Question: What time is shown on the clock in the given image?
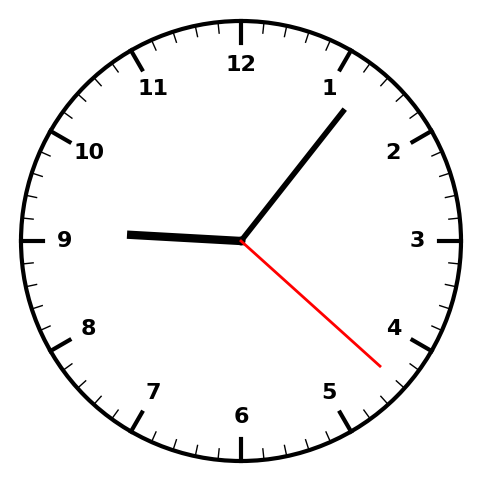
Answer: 09:06:22